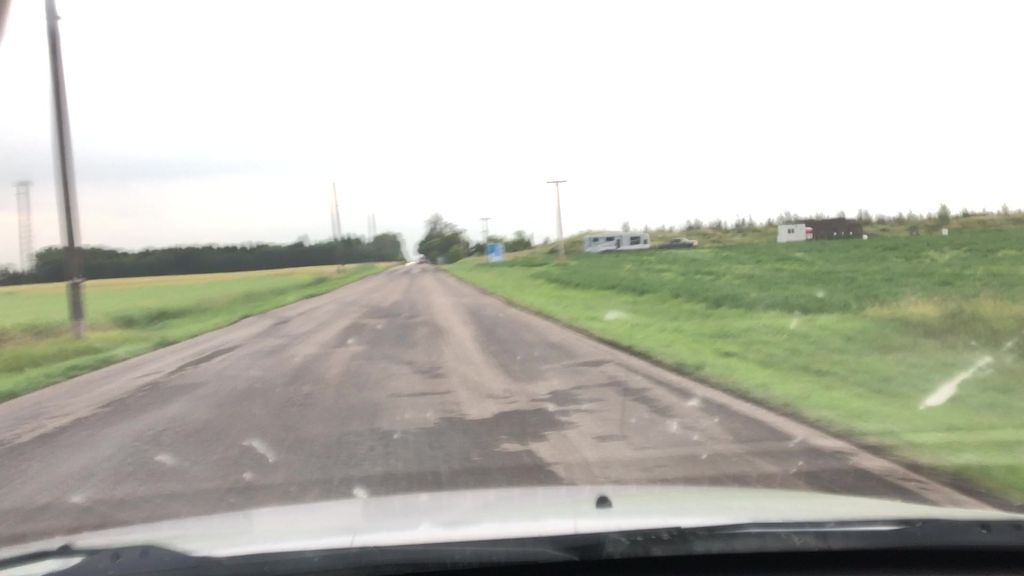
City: edmonton